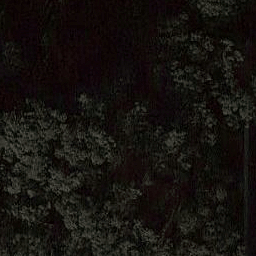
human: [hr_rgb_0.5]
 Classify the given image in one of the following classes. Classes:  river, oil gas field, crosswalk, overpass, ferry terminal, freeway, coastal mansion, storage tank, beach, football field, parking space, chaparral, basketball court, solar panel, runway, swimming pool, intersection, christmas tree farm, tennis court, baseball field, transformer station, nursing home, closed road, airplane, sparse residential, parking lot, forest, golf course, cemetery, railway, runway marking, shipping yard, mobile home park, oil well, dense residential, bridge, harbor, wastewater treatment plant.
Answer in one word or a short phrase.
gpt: forest